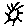
Label: sun